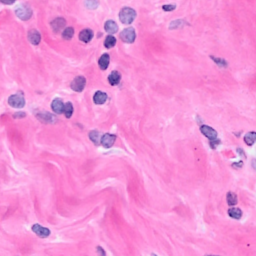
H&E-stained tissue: Breast